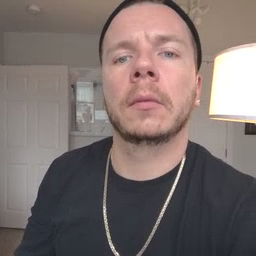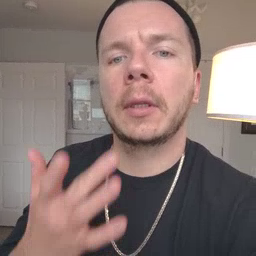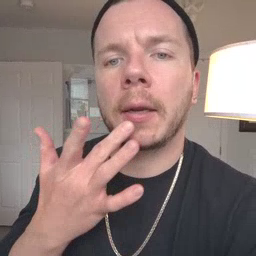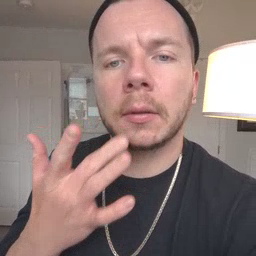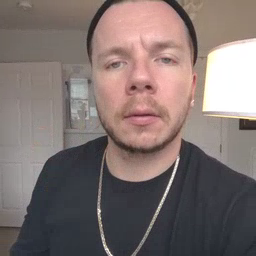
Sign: taste